Aerial crown-view tile of a tropical tree (Barro Colorado Island, Panama), acquired 20241112:
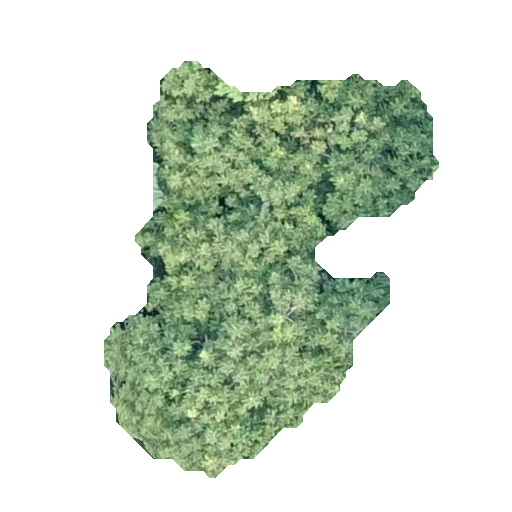
Species: Spondias mombin
GBIF accepted scientific name: Spondias mombin
Crown area: 134.694 m²